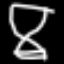
Label: hourglass